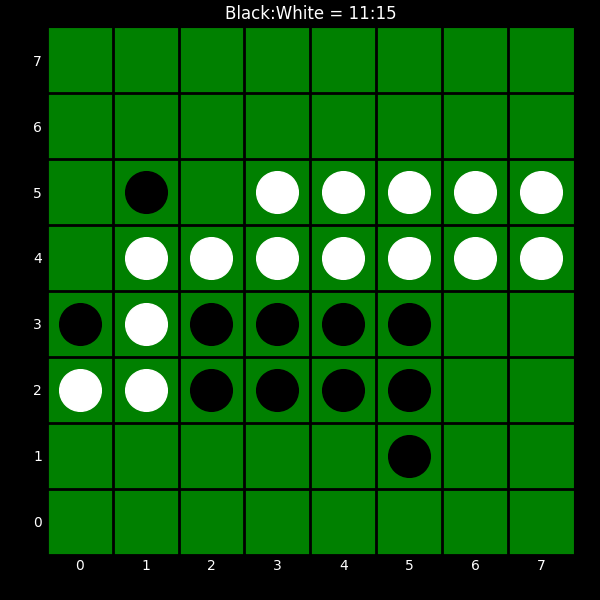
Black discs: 11
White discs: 15